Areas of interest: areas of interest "Jingwen Library"
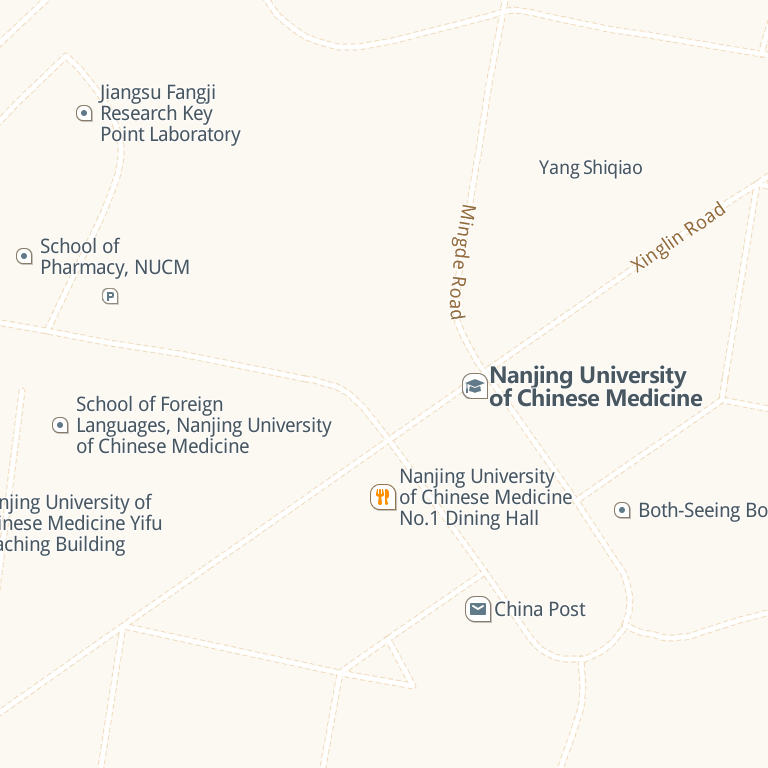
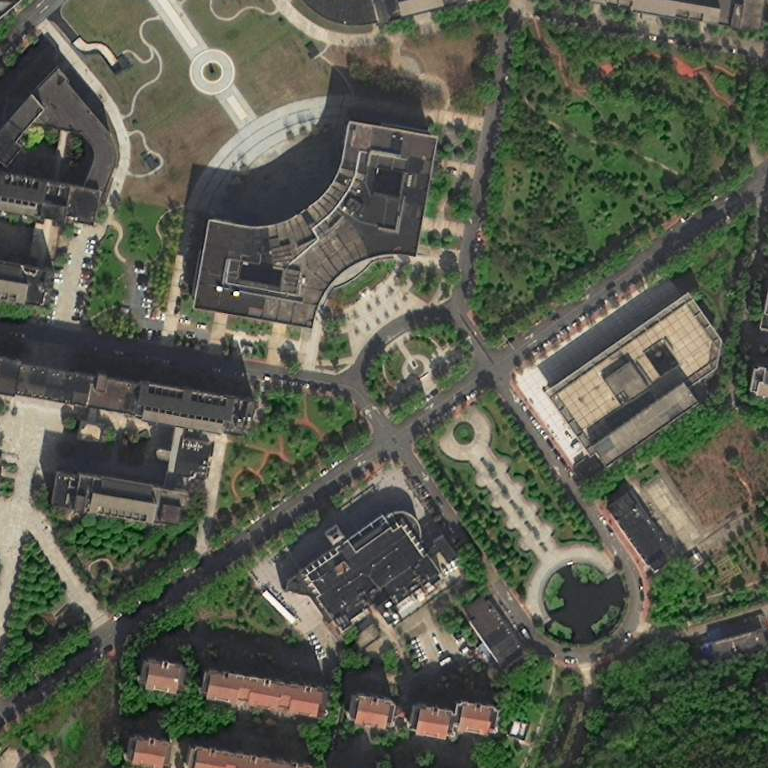